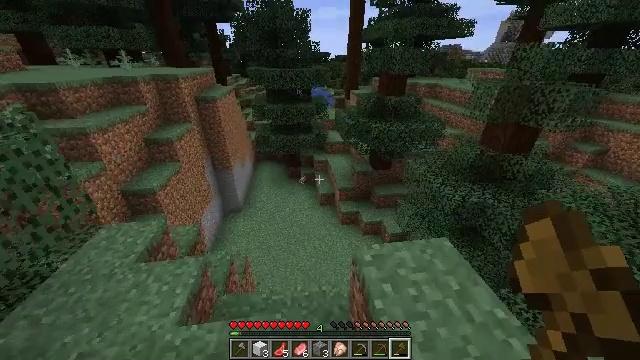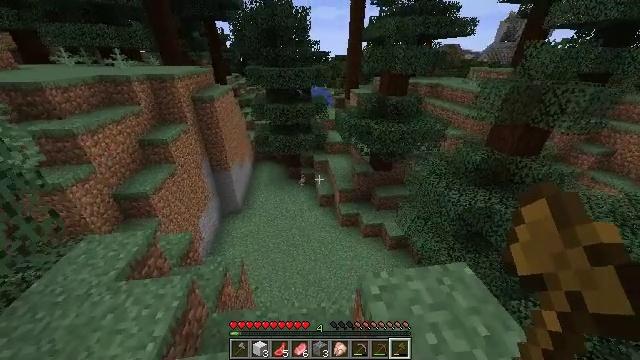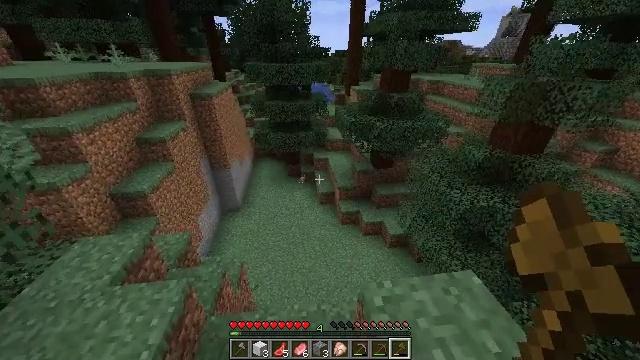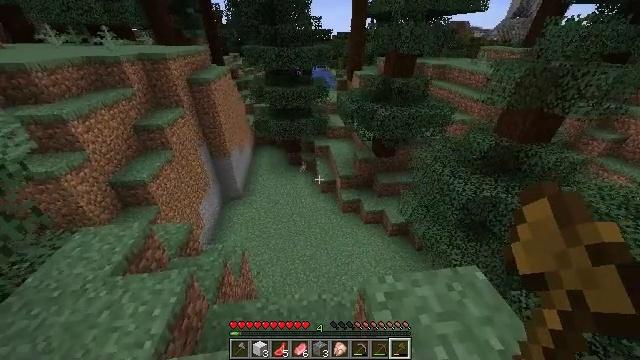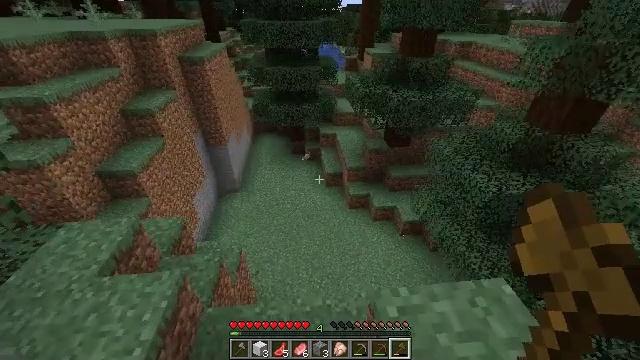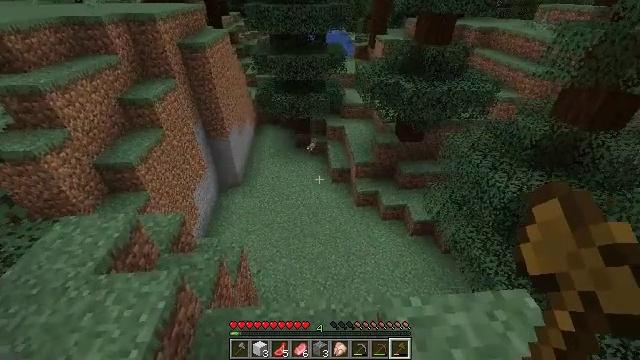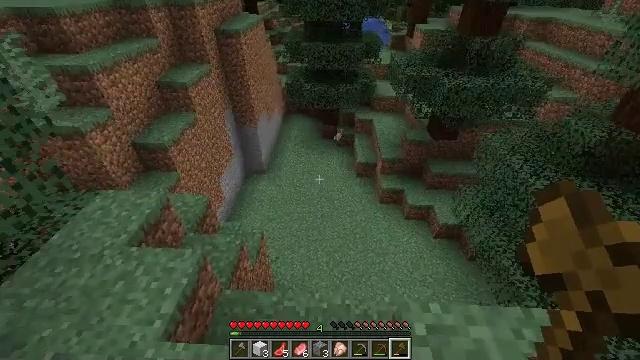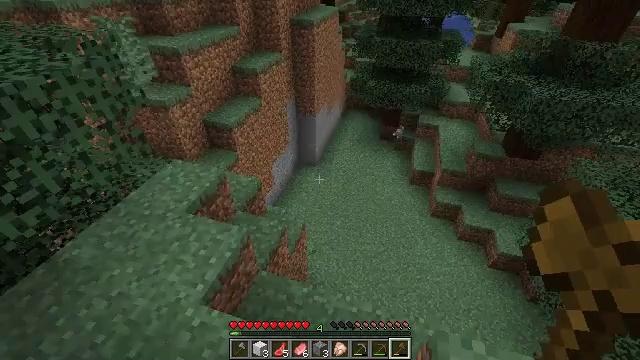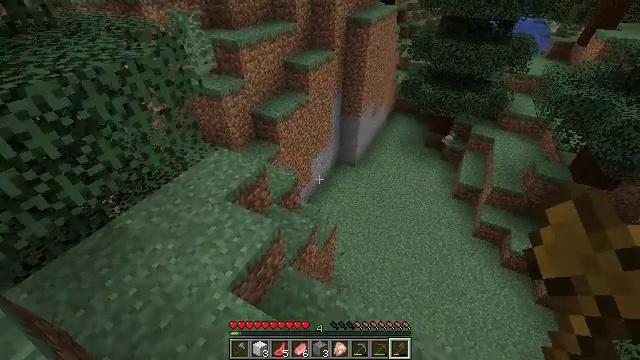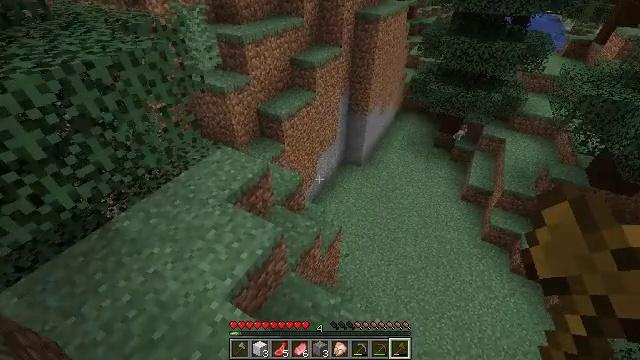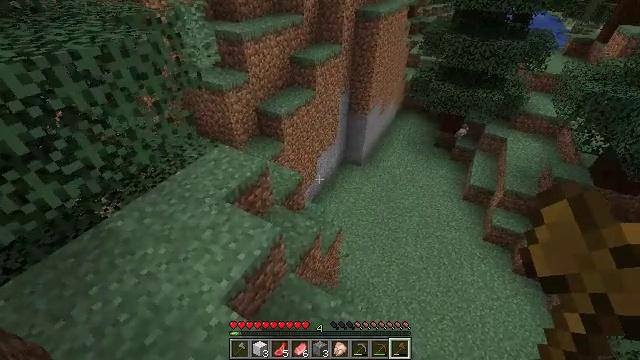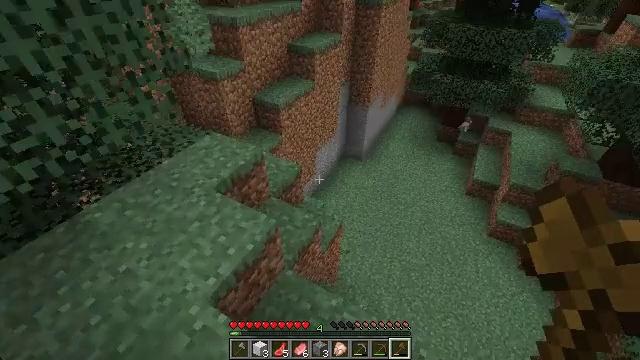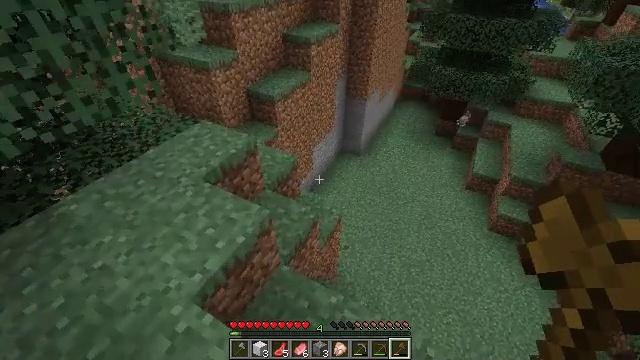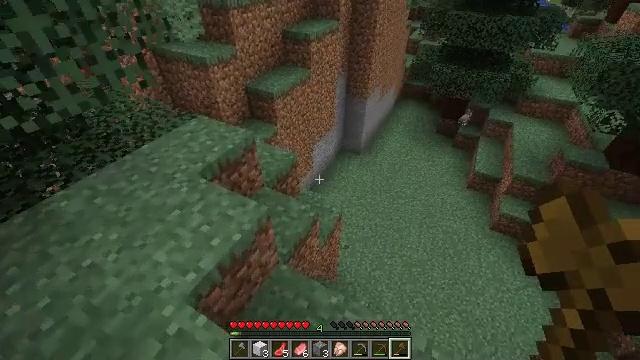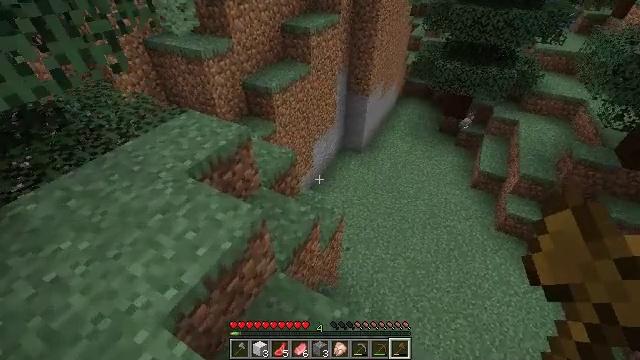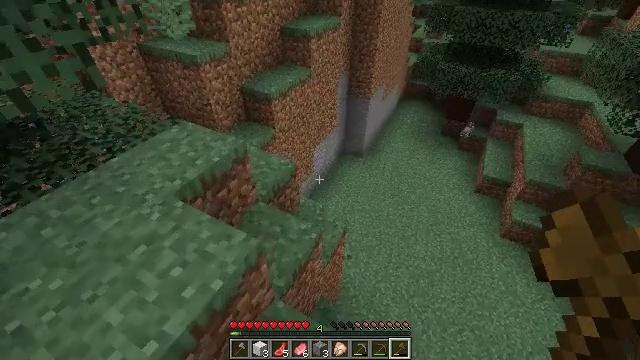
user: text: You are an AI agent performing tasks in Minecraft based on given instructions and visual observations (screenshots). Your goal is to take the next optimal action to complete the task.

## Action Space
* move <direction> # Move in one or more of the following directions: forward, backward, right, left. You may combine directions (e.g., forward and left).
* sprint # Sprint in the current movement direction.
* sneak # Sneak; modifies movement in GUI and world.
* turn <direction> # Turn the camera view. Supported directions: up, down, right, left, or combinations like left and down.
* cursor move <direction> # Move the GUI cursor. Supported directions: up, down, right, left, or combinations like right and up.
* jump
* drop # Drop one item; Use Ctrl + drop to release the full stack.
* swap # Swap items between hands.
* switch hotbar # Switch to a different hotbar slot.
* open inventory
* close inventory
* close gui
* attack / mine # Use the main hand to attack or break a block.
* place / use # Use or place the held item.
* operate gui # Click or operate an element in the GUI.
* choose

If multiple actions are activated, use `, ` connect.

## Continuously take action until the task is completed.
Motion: motion action
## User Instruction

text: Kill the rabbit.
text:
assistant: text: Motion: move forward
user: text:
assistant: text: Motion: no_op
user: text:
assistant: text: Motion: turn down
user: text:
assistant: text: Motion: turn left and down
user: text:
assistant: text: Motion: turn left and down
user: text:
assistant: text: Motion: turn left and down
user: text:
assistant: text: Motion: turn left
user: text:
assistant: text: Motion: move forward, turn left
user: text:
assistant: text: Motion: move forward, turn left
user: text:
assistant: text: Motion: move forward
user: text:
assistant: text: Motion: move forward
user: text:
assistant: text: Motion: move forward
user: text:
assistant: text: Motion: move forward
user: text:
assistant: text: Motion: move forward
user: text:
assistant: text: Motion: move forward
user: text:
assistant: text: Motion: move forward
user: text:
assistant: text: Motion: move forward, turn left
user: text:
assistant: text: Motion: move forward, turn left
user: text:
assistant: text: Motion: move forward and move left, turn left
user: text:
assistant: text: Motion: move forward and move left, turn left
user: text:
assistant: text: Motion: move forward and move left
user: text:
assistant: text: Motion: move forward
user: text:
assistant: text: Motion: move forward, turn right
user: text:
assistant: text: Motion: move forward, turn right
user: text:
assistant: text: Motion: move forward, turn right
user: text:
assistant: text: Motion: move forward
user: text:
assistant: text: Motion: move forward
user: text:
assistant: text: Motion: move forward
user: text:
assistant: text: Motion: move forward
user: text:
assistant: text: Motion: move forward